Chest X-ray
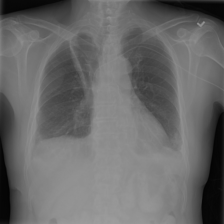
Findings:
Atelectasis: negative
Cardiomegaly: negative
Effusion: negative
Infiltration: negative
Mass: negative
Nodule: negative
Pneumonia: negative
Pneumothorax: negative
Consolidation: negative
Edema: negative
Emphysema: negative
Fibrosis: negative
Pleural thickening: negative
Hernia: negative